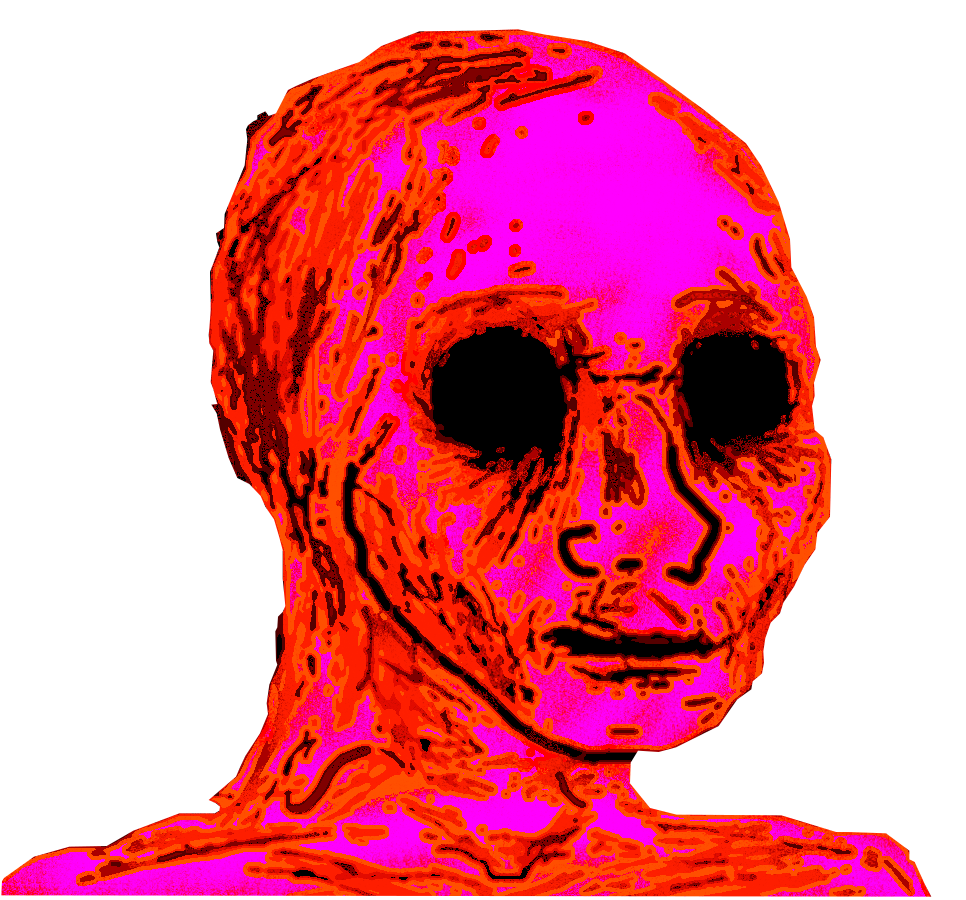
Label: 5_Oomer